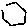
Label: hexagon